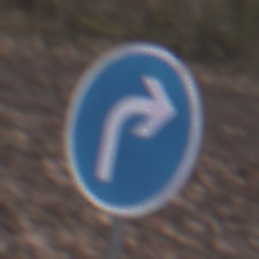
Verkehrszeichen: VorgeschriebeneFahrtrichtungRechts
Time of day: MorningAfternoon
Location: Outdoor (Nature)
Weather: Overcast
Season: Autumn
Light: Natural